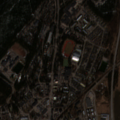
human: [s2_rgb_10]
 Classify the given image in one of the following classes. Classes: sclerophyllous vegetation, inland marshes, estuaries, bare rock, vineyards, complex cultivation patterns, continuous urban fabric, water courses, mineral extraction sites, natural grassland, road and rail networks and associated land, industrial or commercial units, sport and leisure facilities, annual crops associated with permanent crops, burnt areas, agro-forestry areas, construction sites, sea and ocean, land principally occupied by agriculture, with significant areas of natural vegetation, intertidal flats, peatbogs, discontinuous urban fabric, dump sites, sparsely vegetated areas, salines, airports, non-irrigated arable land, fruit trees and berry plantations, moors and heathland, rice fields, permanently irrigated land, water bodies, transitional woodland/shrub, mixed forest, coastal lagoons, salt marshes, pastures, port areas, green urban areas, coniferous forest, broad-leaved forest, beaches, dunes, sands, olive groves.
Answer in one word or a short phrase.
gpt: discontinuous urban fabric, industrial or commercial units, coniferous forest, mixed forest